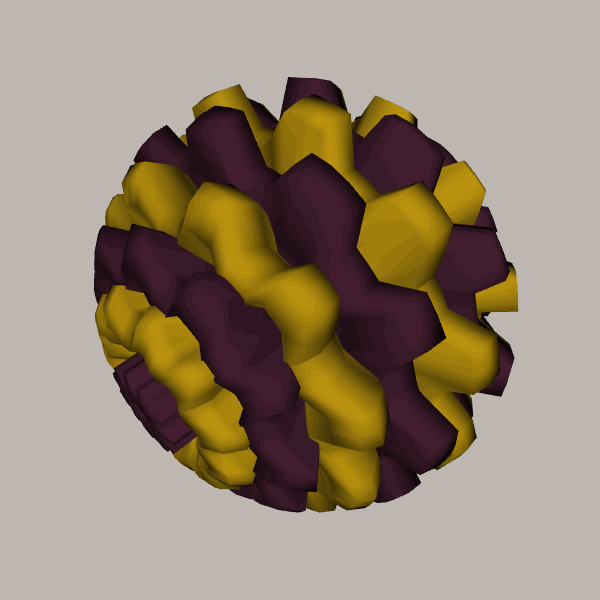
Background: light